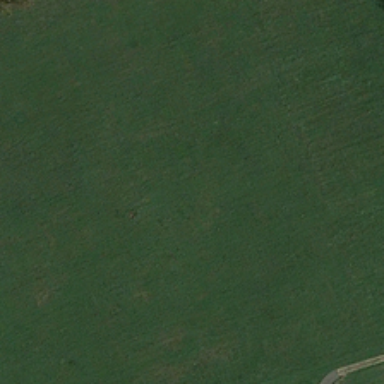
A lot of streamlined patterns are on the grass .